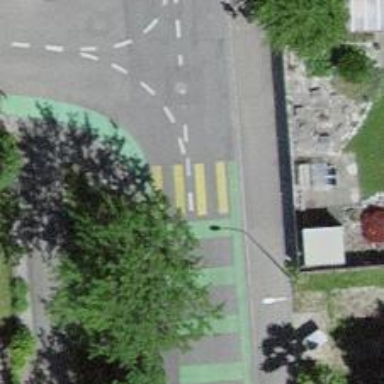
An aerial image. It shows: Uncontrolled road crossing.